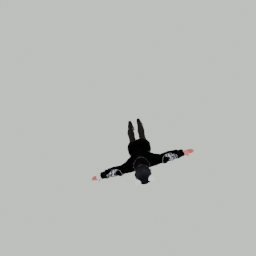
Label: people